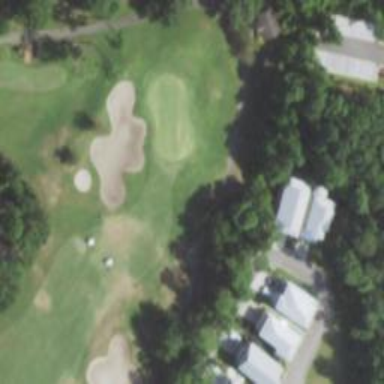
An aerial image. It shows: View of golf hole.